Question: I'm trying to get filtered xml from my fields section called "practice-info" on my home site (<URL>. You can see in the image below how the Data Sources are set/. Also, my Home page has this data source selected as a page resource. What is the URL, then? I can't find any info on this seemingly obvious question. I assumed, for every title of the section practice-info, it would be /Home/theTitle, but I'm not seeing anything. I also thought /Home/?title=theTitle
I must be missing something here.

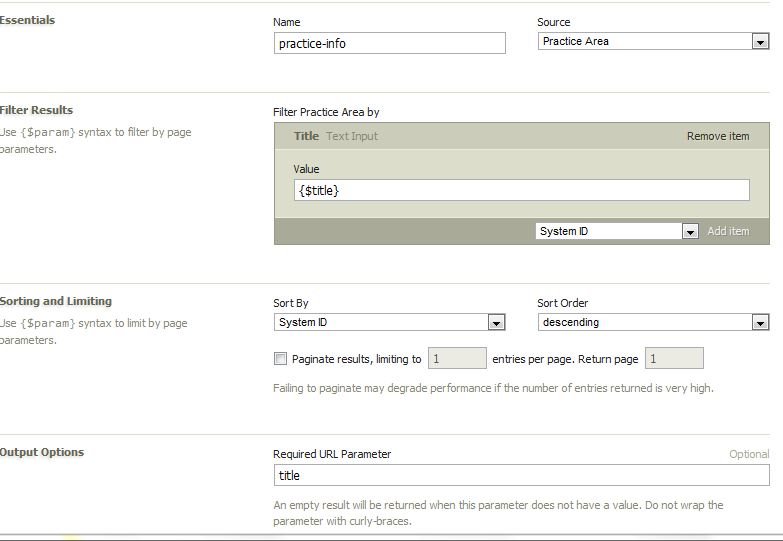
Answer: Have you added 'title' to the 'URL Parameters' field in your Symphony page?

The URL would be:
'http://www.amarilaw.com/test/Home/title-in-lowercase-url-form'